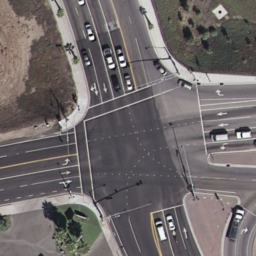
Label: intersection